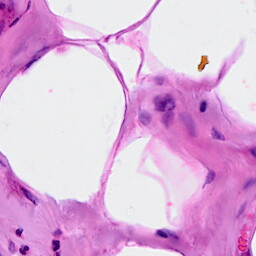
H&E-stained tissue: Breast